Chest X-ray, PA view. Patient: 32 years old, sex F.
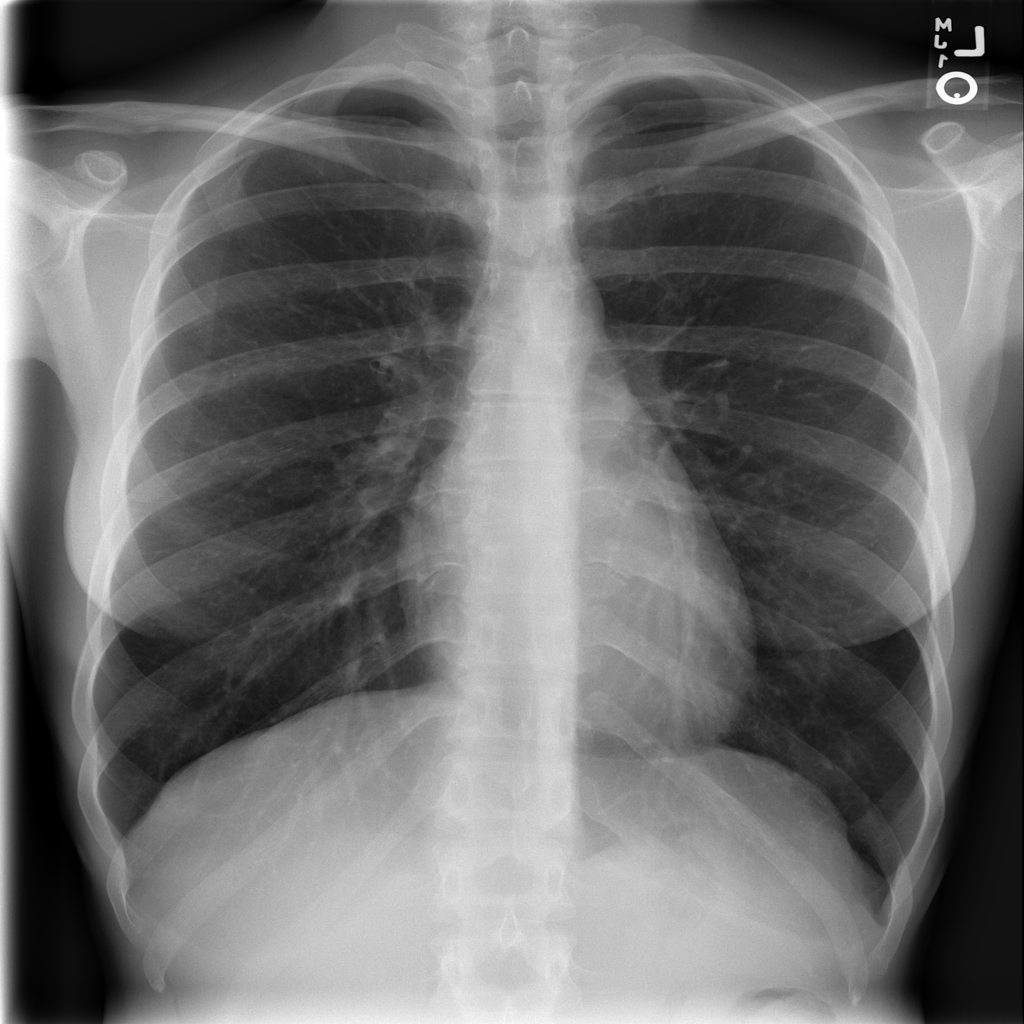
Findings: No Finding